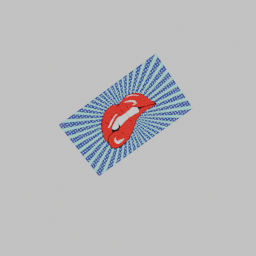
Label: decoration